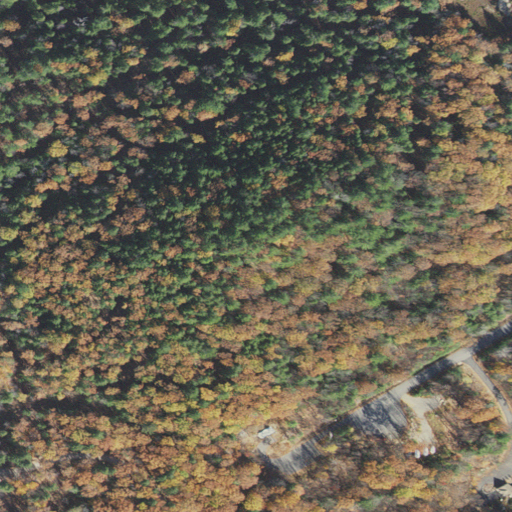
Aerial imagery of mountain in New Hampshire named Collins Ledge containing mixed forest, evergreen forest, open development, low intensity development, pasture, medium intensity development, grassland, deciduous forest, and woody wetlands